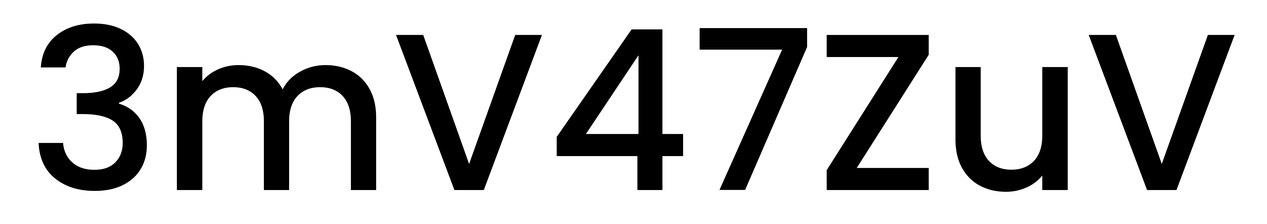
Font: Poppins-Medium